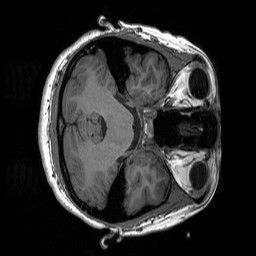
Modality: T1w
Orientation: axial
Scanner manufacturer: siemens
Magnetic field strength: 3 T
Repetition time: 1.76 s
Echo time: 0.0022 s